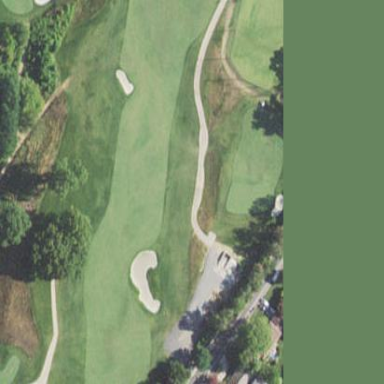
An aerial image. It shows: Grassy area designated as golf fairway.